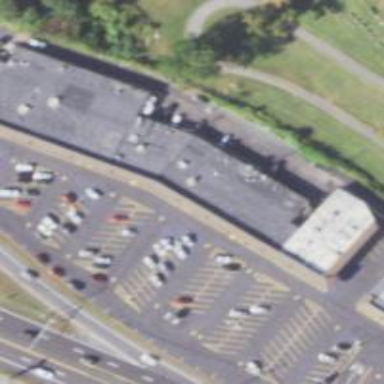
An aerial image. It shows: Swimming pool shop.